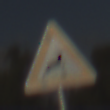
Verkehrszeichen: WildwechselLinks
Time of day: MorningAfternoon
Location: Outdoor (Nature)
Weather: PartlyCloudy
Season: NotSpecified
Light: Natural